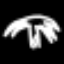
Label: palm tree